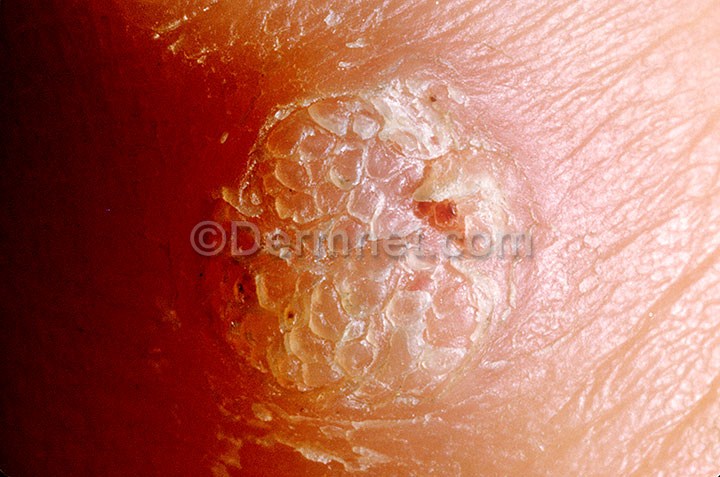
Disease: Warts Molluscum and other Viral Infections